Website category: phone
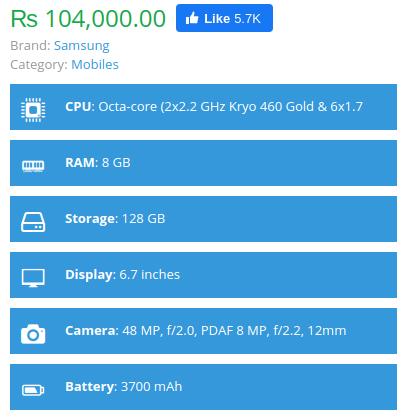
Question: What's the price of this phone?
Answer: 104,000.00

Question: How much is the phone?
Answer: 104,000.00

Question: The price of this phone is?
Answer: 104,000.00

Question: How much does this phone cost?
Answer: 104,000.00

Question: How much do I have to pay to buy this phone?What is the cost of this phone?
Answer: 104,000.00

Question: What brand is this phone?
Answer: Samsung

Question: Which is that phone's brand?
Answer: Samsung

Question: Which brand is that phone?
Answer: Samsung

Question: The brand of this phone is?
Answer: Samsung

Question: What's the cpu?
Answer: Octa-core (2x2.2 GHz Kryo 460 Gold & 6x1.7 GHz Kryo 460 Silver)

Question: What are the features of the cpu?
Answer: Octa-core (2x2.2 GHz Kryo 460 Gold & 6x1.7 GHz Kryo 460 Silver)

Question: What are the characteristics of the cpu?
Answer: Octa-core (2x2.2 GHz Kryo 460 Gold & 6x1.7 GHz Kryo 460 Silver)

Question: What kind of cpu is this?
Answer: Octa-core (2x2.2 GHz Kryo 460 Gold & 6x1.7 GHz Kryo 460 Silver)

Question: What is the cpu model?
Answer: Octa-core (2x2.2 GHz Kryo 460 Gold & 6x1.7 GHz Kryo 460 Silver)

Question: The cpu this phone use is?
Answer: Octa-core (2x2.2 GHz Kryo 460 Gold & 6x1.7 GHz Kryo 460 Silver)

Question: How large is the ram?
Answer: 8 GB

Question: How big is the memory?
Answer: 8 GB

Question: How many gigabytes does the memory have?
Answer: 8 GB

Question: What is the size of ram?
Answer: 8 GB

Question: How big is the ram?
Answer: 8 GB

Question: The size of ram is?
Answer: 8 GB

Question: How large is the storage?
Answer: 128 GB

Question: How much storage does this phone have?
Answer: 128 GB

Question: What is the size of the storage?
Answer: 128 GB

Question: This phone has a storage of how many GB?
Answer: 128 GB

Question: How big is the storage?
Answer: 128 GB

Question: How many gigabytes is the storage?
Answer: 128 GB

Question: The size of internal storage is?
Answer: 128 GB

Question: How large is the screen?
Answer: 6.7 inches

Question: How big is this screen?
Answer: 6.7 inches

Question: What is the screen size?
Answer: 6.7 inches

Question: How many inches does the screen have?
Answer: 6.7 inches

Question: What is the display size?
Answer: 6.7 inches

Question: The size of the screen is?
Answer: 6.7 inches

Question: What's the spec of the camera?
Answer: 48 MP, f/2.0, PDAF 8 MP, f/2.2, 12mm (ultrawide) TOF 3D camera

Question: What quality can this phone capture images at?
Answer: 48 MP, f/2.0, PDAF 8 MP, f/2.2, 12mm (ultrawide) TOF 3D camera

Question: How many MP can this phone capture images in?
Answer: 48 MP, f/2.0, PDAF 8 MP, f/2.2, 12mm (ultrawide) TOF 3D camera

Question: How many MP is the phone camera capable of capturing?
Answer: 48 MP, f/2.0, PDAF 8 MP, f/2.2, 12mm (ultrawide) TOF 3D camera

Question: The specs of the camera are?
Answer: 48 MP, f/2.0, PDAF 8 MP, f/2.2, 12mm (ultrawide) TOF 3D camera

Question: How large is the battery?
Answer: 3700 mAh

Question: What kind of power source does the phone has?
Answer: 3700 mAh

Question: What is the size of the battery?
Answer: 3700 mAh

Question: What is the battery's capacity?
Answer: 3700 mAh

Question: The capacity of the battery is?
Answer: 3700 mAh